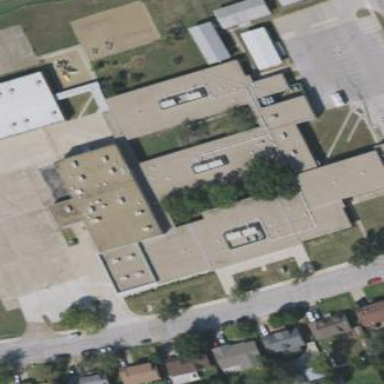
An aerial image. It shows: School building.